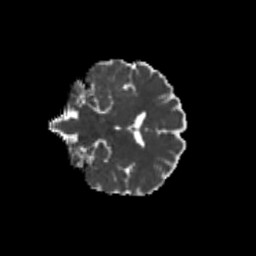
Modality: MD
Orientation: coronal
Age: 30
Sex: female
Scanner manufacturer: siemens
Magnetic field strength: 3 T
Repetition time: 8.6 s
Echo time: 0.095 s